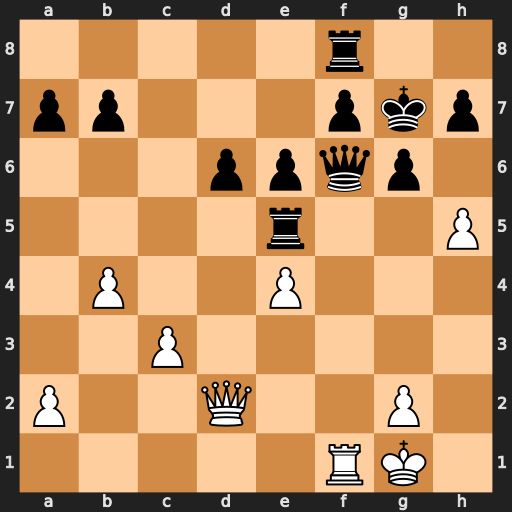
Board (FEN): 5r2/pp3pkp/3ppqp1/4r2P/1P2P3/2P5/P2Q2P1/5RK1
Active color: w
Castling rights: -
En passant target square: -
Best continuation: h6+ Kg8 Rxf6